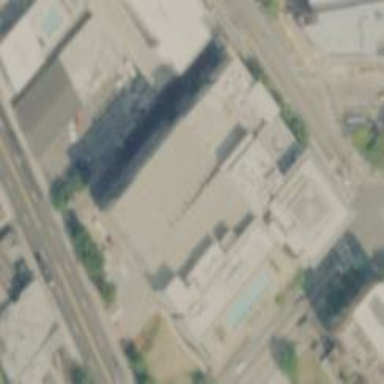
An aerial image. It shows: Multi-storey parking building.